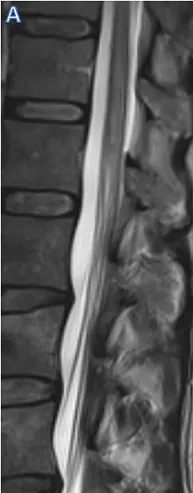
R imaging of case 1 (male, 56 yrs). T2w hyperintense lesions and swelling of the conus.
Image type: radiology (mri)